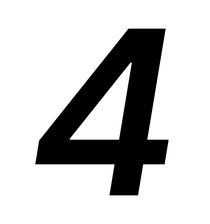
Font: Inter-Italic_SemiBold_Italic